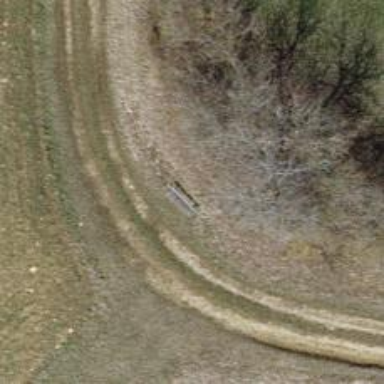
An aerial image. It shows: Bench.